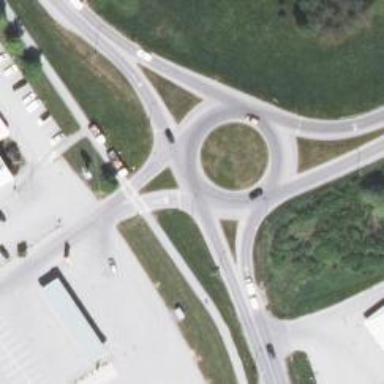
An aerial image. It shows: Secondary road leading to roundabout.